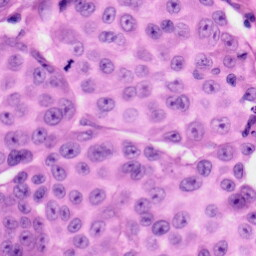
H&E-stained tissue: Skin